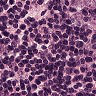
Metastatic tissue present: yes